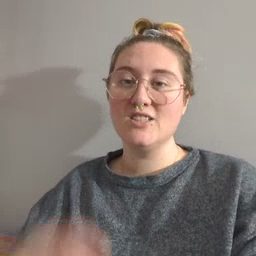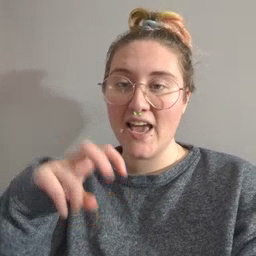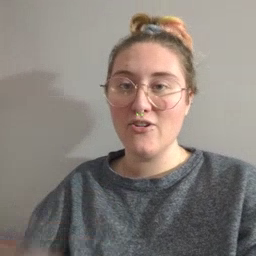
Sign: chair